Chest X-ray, AP view. Patient: 44 years old, sex M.
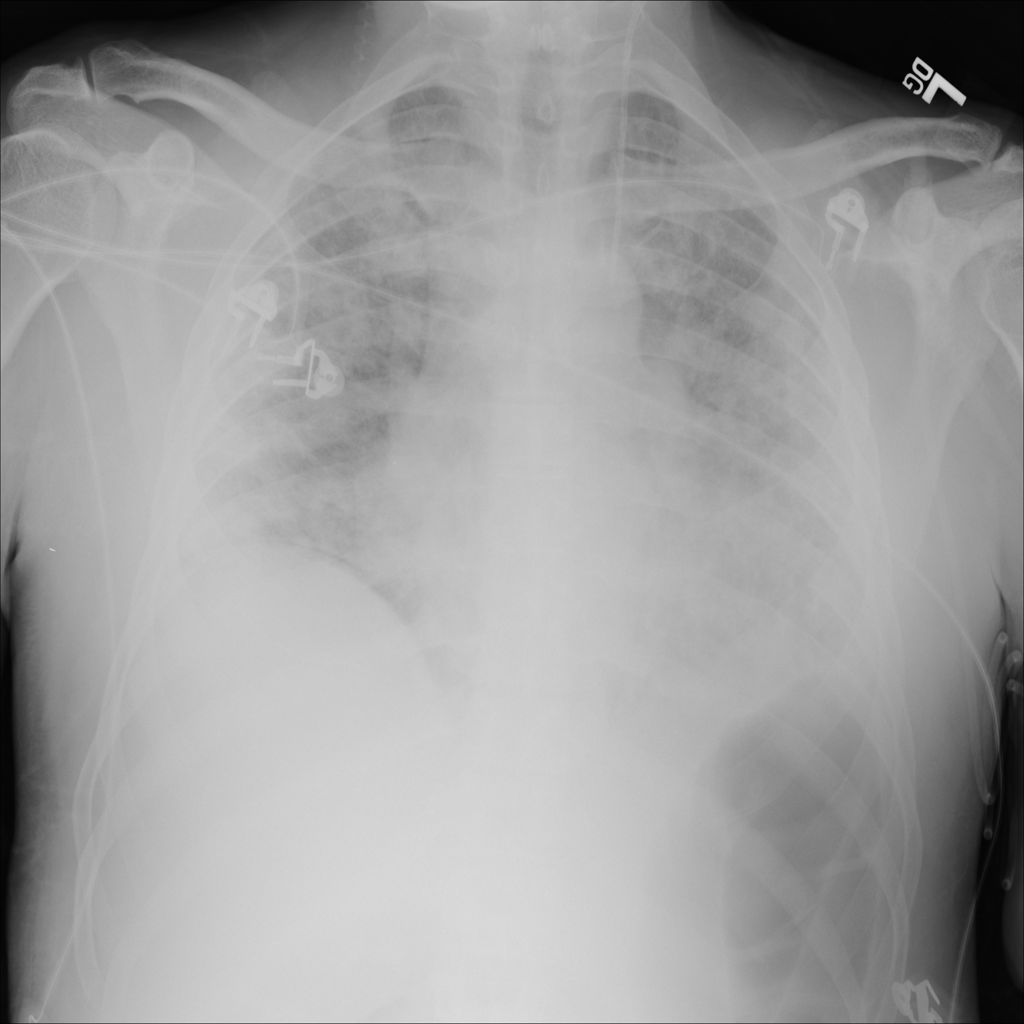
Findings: Consolidation, Infiltration